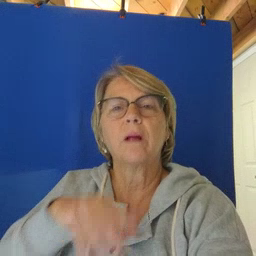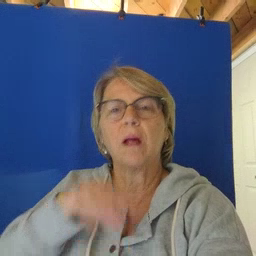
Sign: cloud